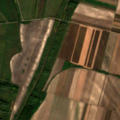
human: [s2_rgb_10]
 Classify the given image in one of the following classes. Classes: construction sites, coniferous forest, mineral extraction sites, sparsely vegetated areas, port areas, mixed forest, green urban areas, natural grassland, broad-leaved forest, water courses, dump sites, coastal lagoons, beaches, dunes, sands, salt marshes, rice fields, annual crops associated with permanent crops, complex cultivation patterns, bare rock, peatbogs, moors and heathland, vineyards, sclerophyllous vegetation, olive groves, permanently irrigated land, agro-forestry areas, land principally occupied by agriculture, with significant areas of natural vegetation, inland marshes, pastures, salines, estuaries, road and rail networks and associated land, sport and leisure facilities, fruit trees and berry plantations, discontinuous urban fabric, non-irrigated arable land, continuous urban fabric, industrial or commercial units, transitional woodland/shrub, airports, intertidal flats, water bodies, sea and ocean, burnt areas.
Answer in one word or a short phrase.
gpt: non-irrigated arable land, land principally occupied by agriculture, with significant areas of natural vegetation, transitional woodland/shrub